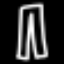
Label: pants